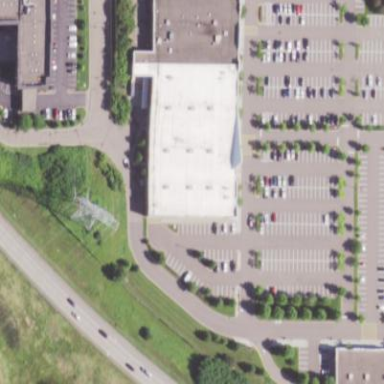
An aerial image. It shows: Building.